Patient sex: M
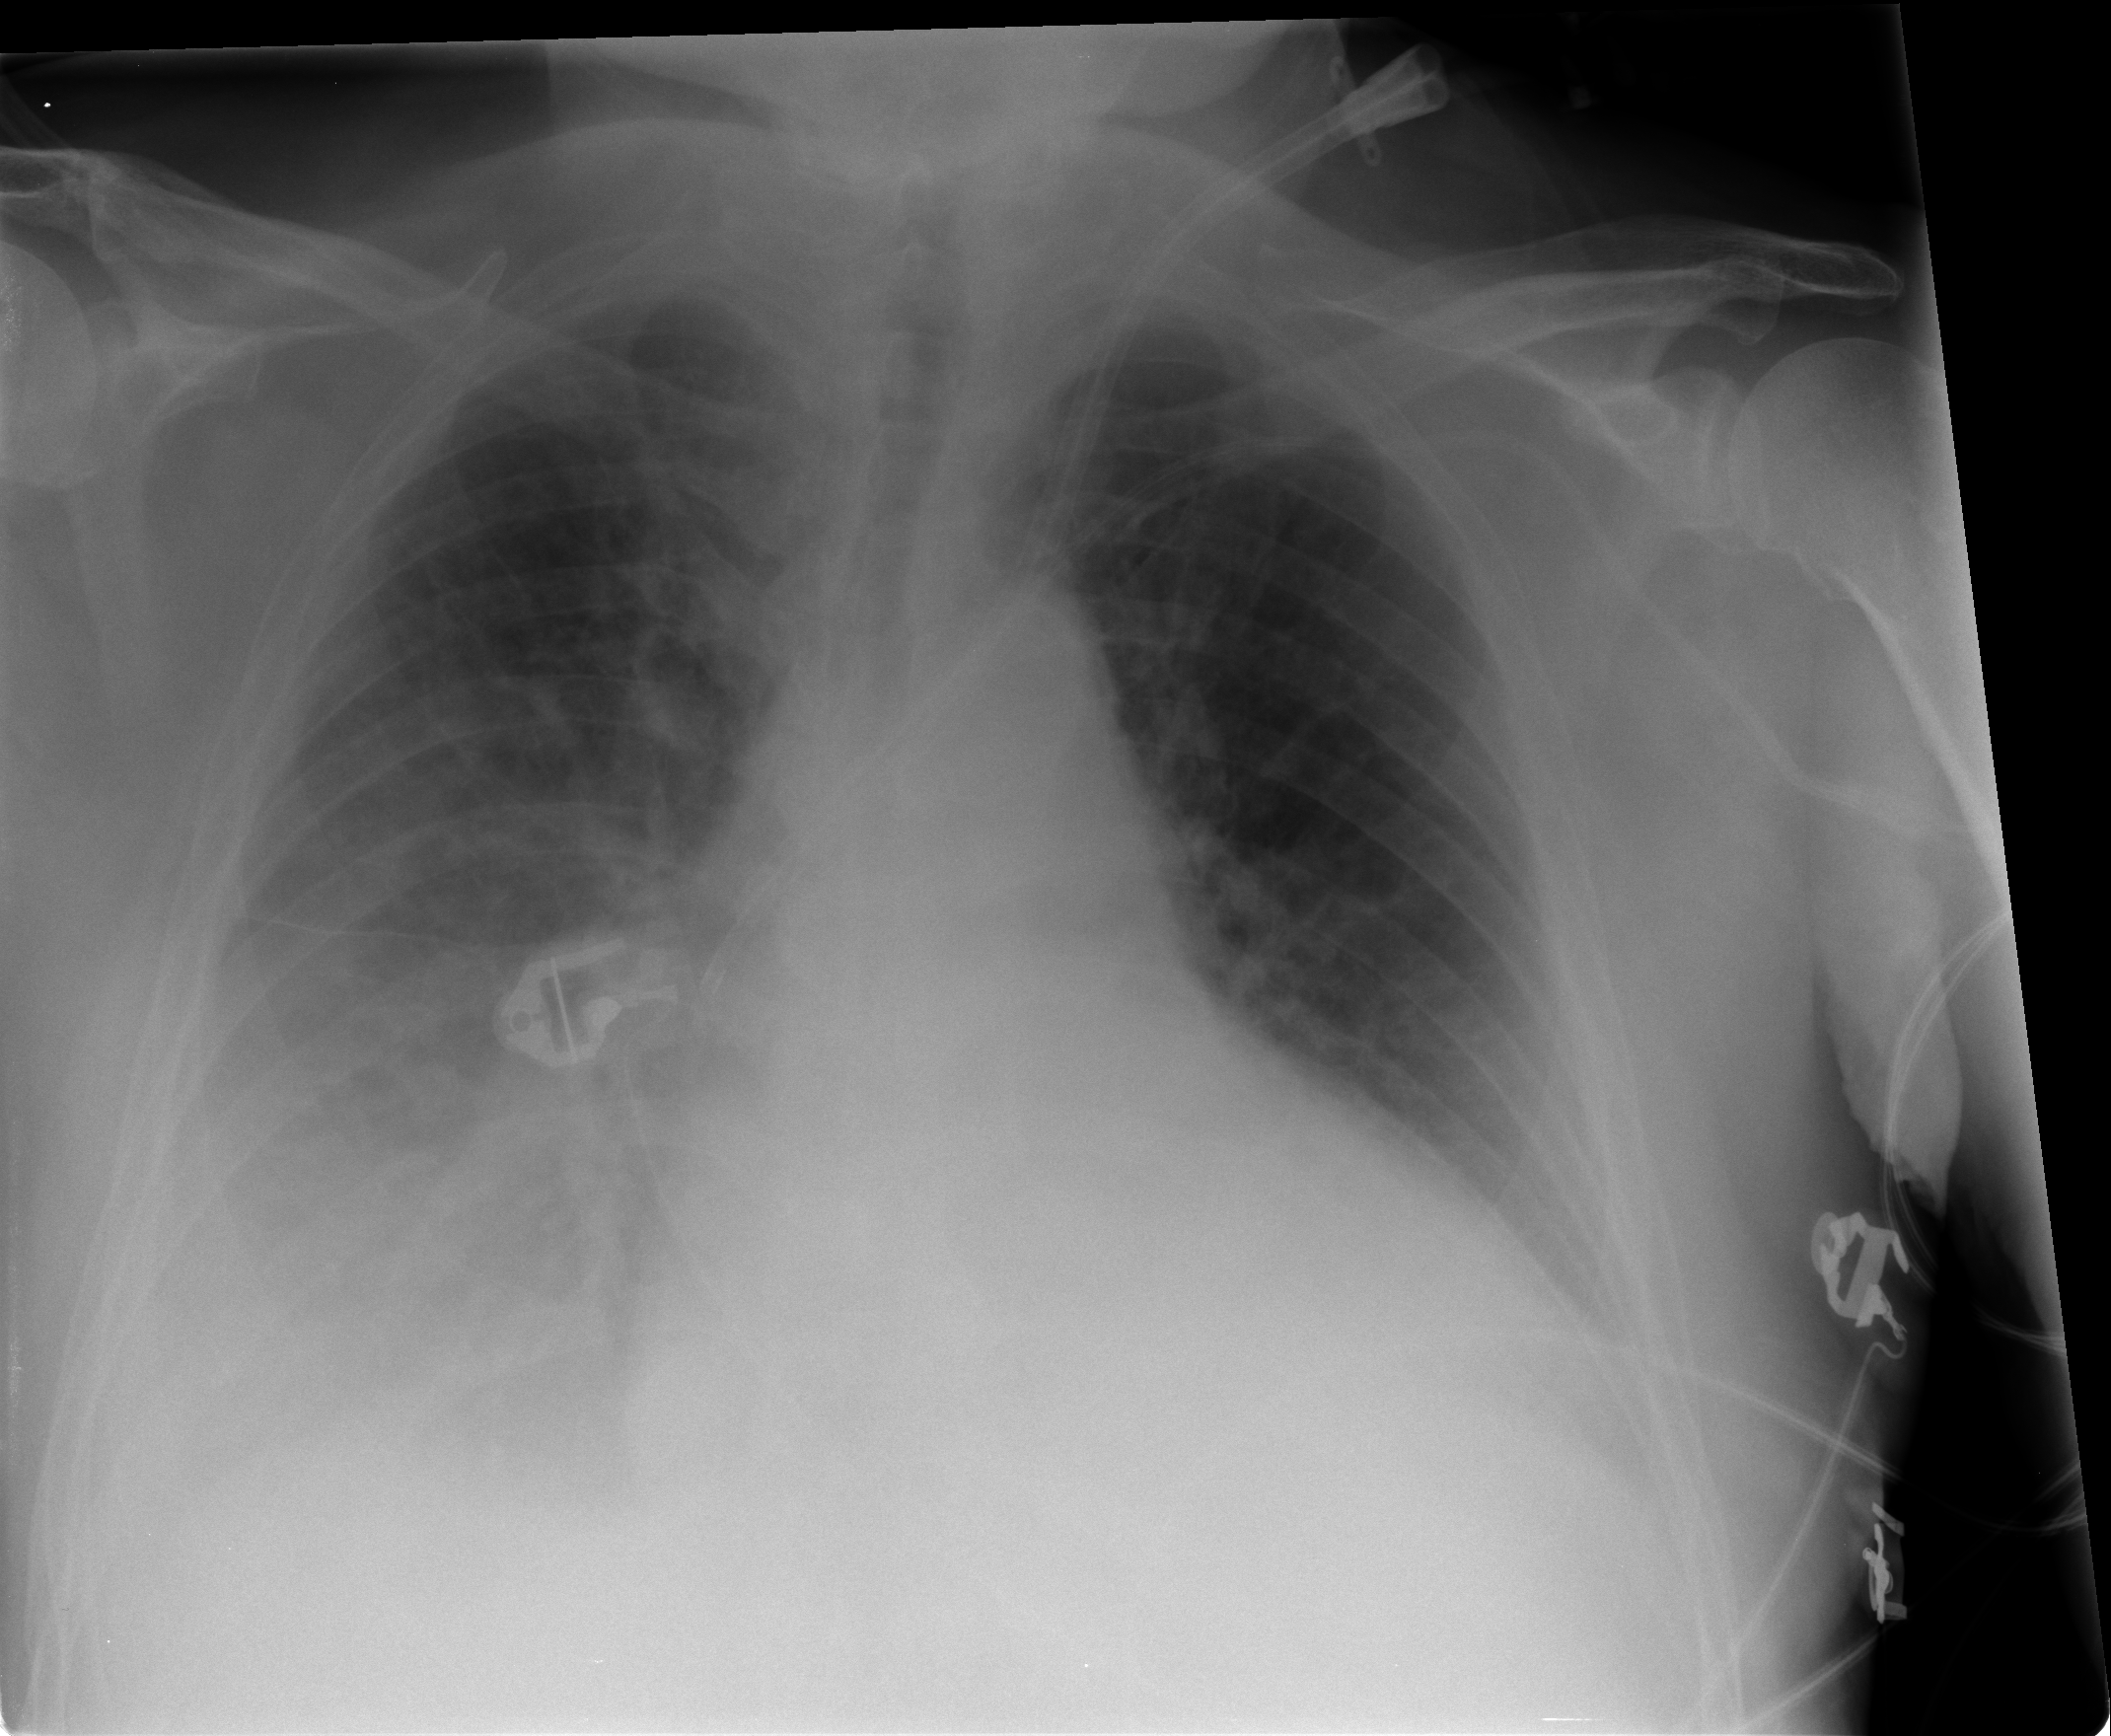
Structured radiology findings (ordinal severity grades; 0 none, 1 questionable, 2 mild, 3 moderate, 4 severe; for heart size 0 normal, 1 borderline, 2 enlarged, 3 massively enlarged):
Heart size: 2
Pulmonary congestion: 2
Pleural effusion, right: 2
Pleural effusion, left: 1
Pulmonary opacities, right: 0
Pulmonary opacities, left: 0
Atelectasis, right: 2
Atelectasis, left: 2